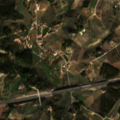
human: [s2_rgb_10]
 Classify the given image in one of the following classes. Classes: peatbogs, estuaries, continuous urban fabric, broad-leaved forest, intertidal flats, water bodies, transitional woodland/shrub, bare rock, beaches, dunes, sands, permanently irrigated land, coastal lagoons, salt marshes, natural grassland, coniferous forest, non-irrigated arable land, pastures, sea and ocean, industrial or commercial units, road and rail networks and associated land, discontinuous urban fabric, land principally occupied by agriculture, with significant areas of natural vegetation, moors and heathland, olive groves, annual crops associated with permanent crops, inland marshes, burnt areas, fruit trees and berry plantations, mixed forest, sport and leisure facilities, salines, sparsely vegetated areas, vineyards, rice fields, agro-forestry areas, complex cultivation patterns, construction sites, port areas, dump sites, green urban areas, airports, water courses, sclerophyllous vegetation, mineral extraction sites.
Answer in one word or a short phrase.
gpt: complex cultivation patterns, land principally occupied by agriculture, with significant areas of natural vegetation, broad-leaved forest